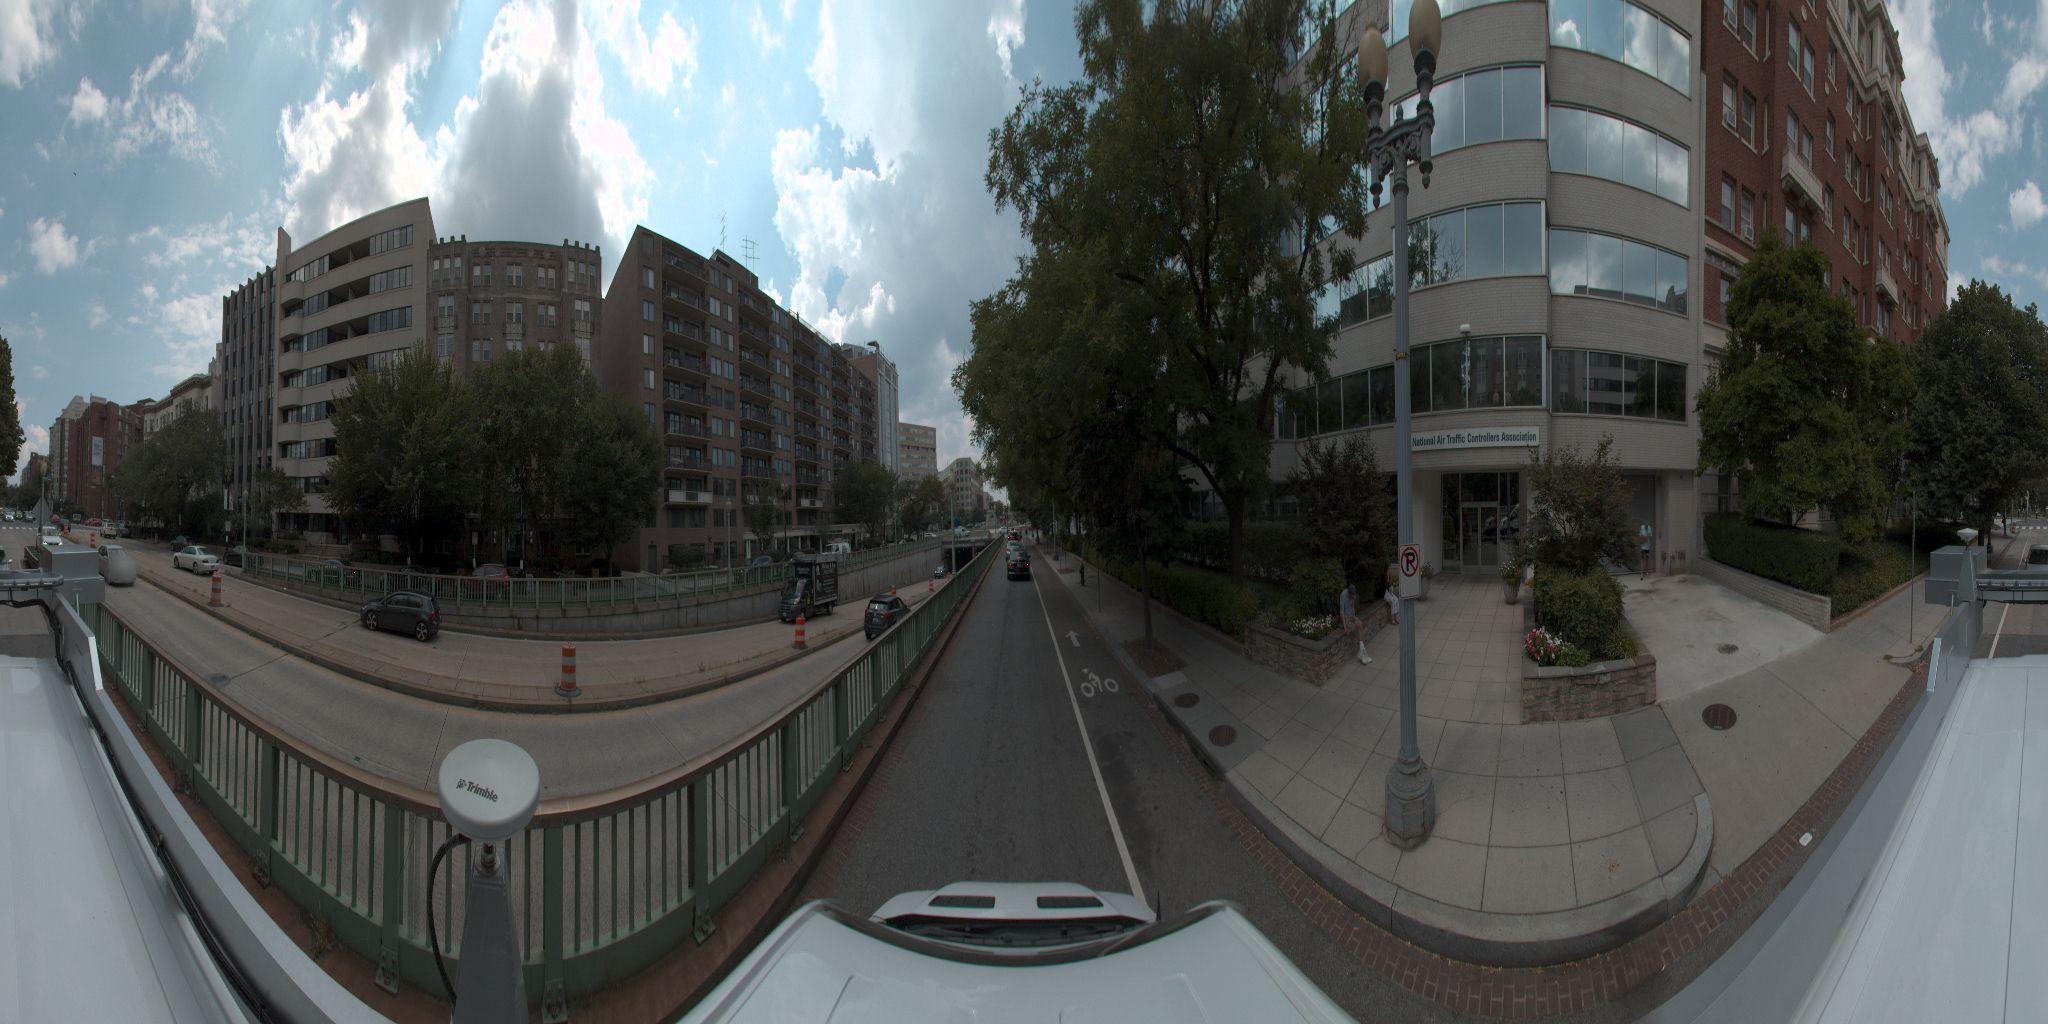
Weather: cloudy
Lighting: day
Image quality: good
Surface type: cycling surface
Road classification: primary
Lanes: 1
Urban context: urban centre
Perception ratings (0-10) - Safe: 1.12, Lively: 6.55, Beautiful: 2.02, Boring: 1.15, Depressing: 4.6, Wealthy: 3.88